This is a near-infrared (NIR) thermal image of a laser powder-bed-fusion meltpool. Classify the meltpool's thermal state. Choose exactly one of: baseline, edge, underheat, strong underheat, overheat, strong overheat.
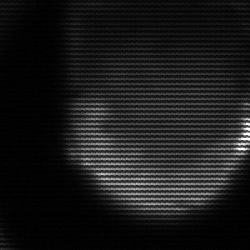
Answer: edge